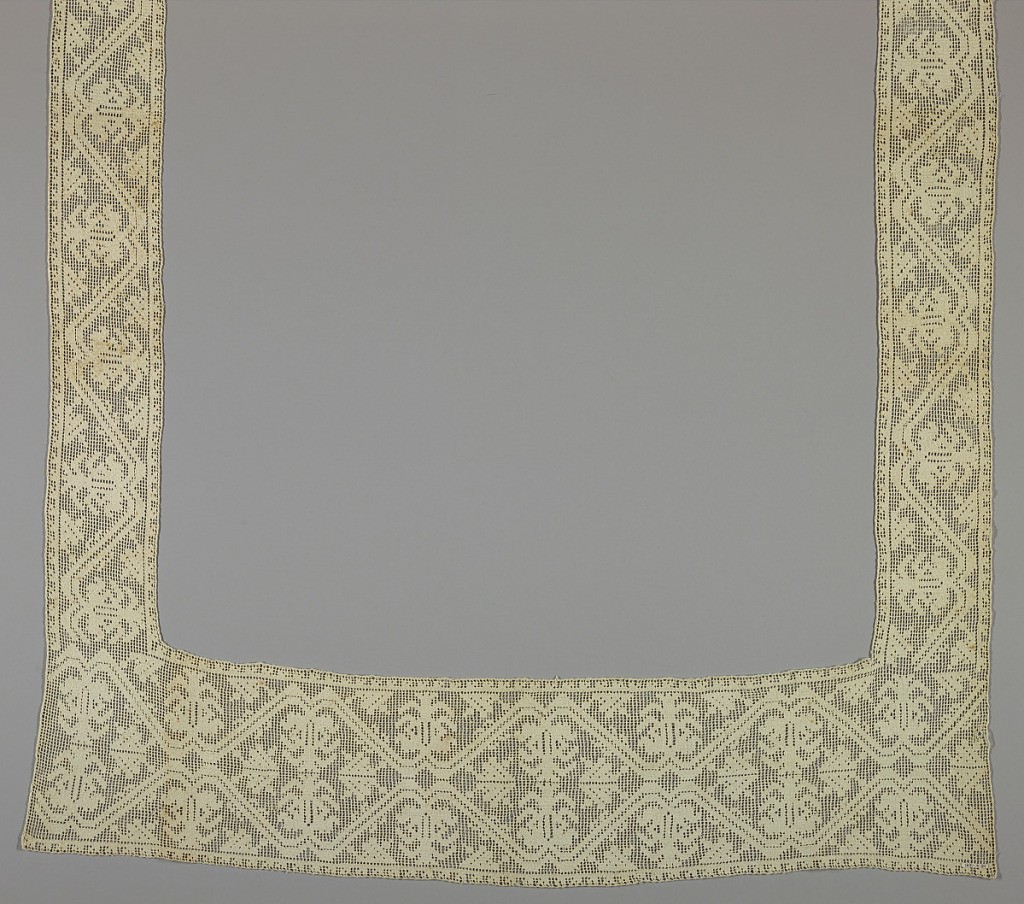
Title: Border
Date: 16th–early 17th century
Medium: linen Technique: needlework on knotted net
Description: Border for a tablecloth in net darned with a pattern of angular scrolling vine with foliage and blossoms pointing alternately up and down. Two ends have double design placed back to back.